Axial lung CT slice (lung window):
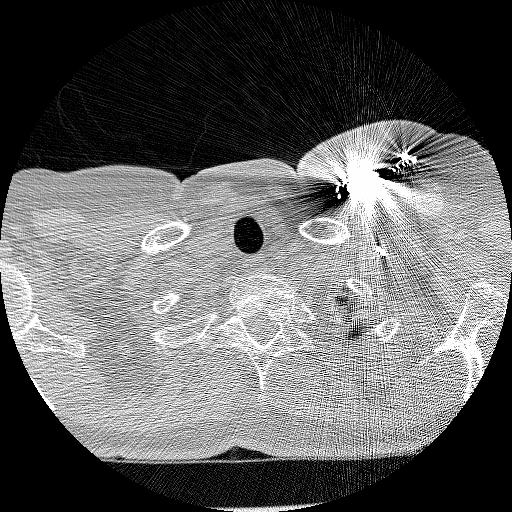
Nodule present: no